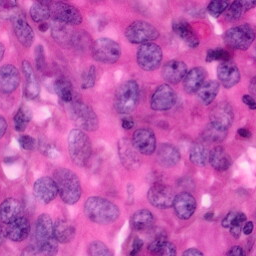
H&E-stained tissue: Pancreatic